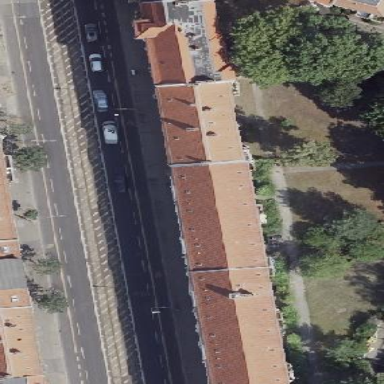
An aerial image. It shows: Building with gabled roof.